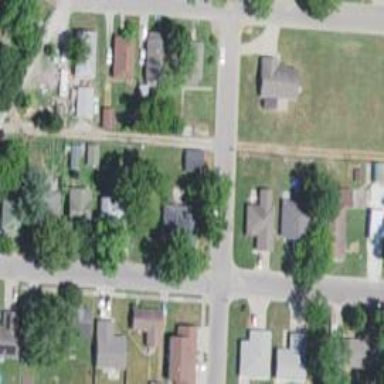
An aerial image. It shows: Alley classified as service road.